Question: I am working on a chrome extension and I have tried almost everything to get feedly mini toolkit like user interface. <URL>
This provides an extension feedly mini toolkit, which gets integrated into the browser as shown in image.
I want to do something like that with my extension. I dont want to show it in chrome setting/extension bar but on a particular page like feedly.
: How to create something like feedly mini toolkit shown in the red box in the image which is there on a browser page and not in the chrome settings bar.
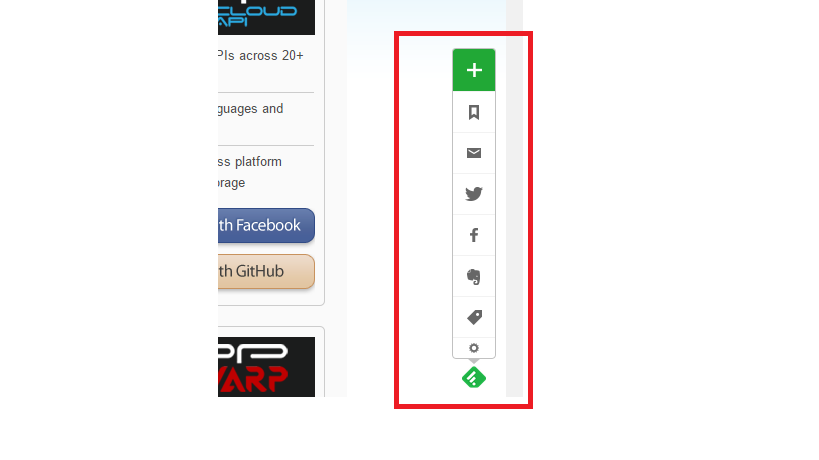
Answer: You need to remove the 'browserAction' field from your 'manifest.json' file.